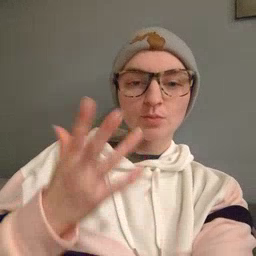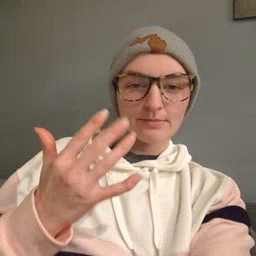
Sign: wait